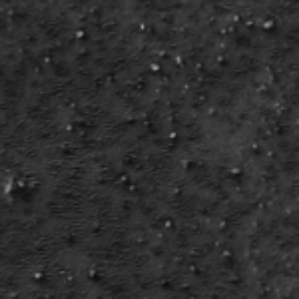
Label: frost